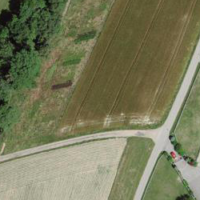
EUNIS habitat code: 24
Species observed at this site:
Aesculus hippocastanum